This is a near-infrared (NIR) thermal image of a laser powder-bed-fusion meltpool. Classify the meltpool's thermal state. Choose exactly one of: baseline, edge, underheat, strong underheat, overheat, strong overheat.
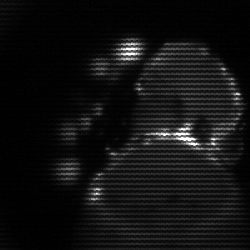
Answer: edge